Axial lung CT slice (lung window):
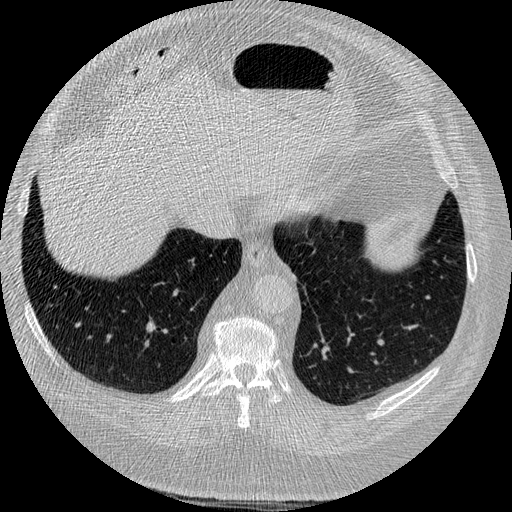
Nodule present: no